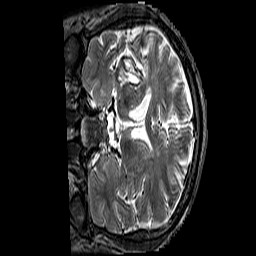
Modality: T2w
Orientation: coronal
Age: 45
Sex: male
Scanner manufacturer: siemens
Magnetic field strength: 3 T
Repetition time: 3.2 s
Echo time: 0.212 s